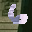
Label: 6